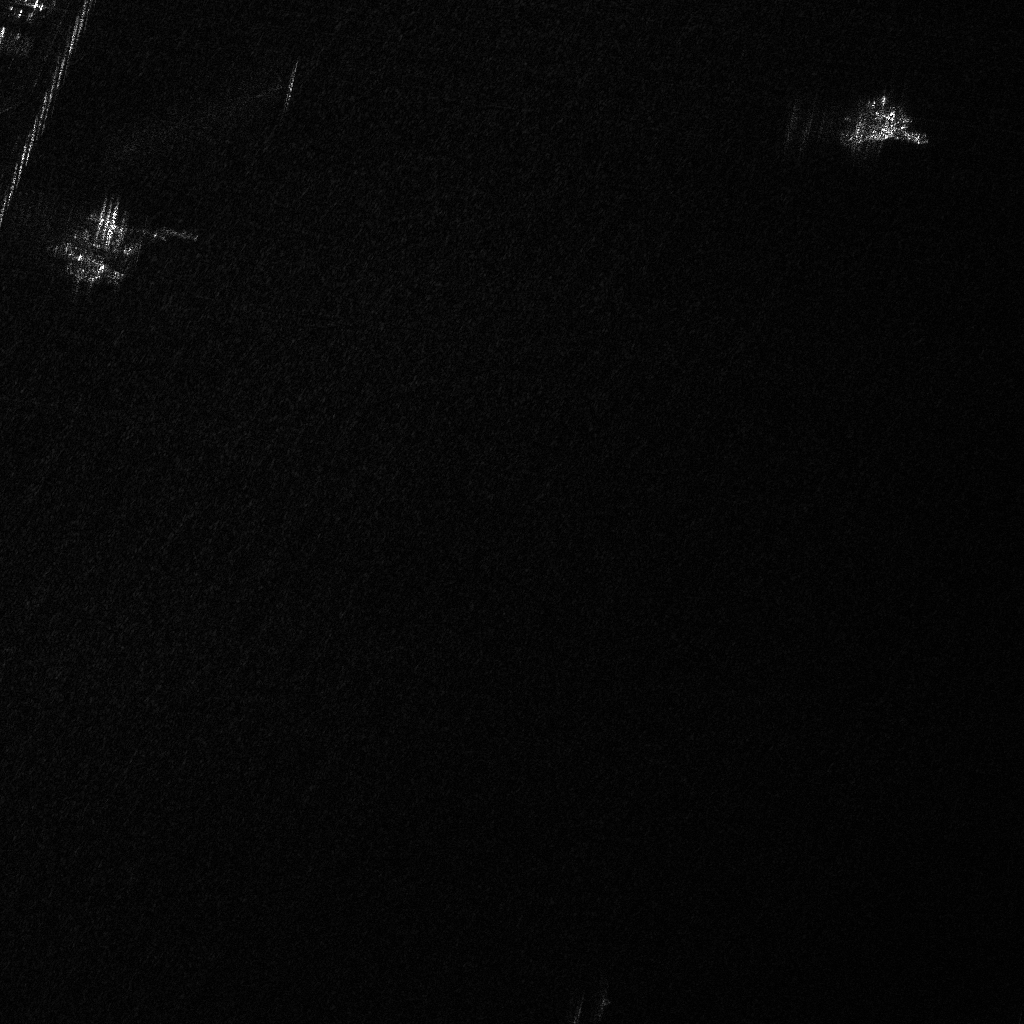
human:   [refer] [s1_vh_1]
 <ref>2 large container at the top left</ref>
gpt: <box>[[7, 20, 15, 24, 25], [4, 24, 12, 27, 25]]</box>